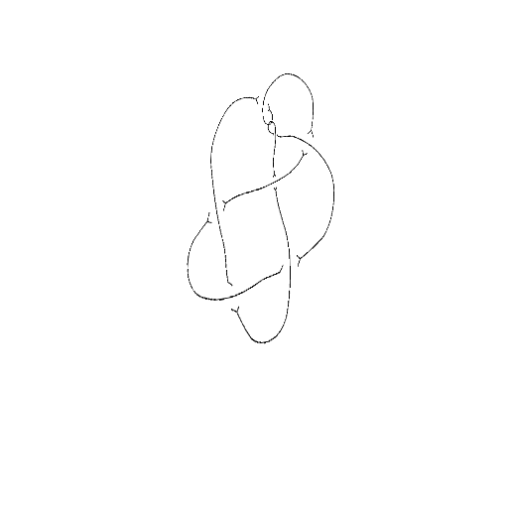
Crossing number: 9